Question: I have three divs that i need to position based on screensize. Im using bootstrap's grid system on my page, but i have encountered a small issue with the placement
Can anyone help me accomplish this?
Thanks in advance!
PS: let me know if any more details are needed.
Here is the code:
'''
<div class="row">
<div id="div1" class="col-xs-6 col-sm-12 col-md-8"><h2>Some header text here DIV1</h2></div>
<div id="div2" class="col-xs-3 col-sm-6 col-md-2"><span>Some span here DIV2</span></div>
<div id="div3" class="col-xs-3 col-sm-6 col-md-2"><span>Some other span here DIV3</span></div></div>
'''
The fiddle:
<URL>
And an image of how i want it to work:

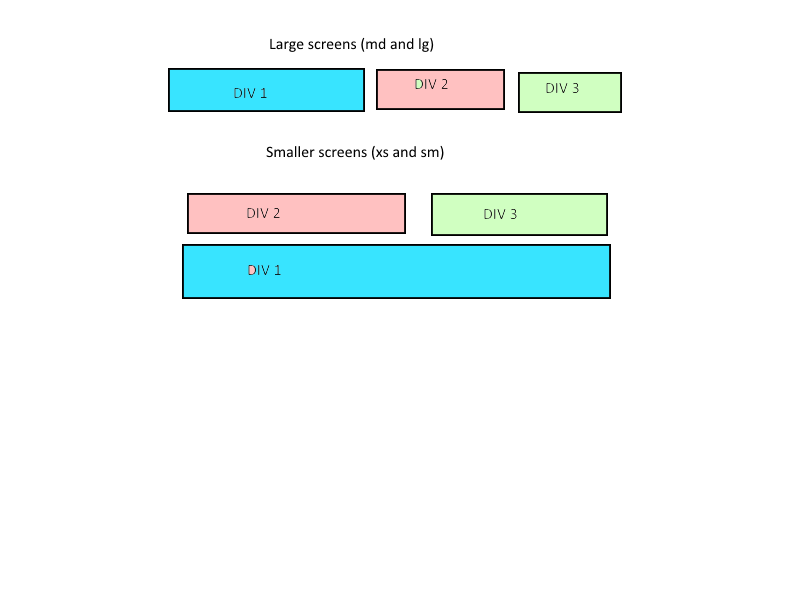
Answer: To get the layout and order you want, you'll need to use nesting along with 'push' 'pull' like this..
'''
<div class="row">
<div class="col-md-6 col-md-push-6 col-xs-12">
<div class="row">
<div id="div2" class="col-xs-7">div2</div>
<div id="div3" class="col-xs-5">div3</div>
</div>
</div>
<div id="div1" class="col-md-6 col-md-pull-6 col-xs-12">div1</div>
</div>
'''
I used col units 'col-7' and 'col-5' for div's 2 and 3 (based on your picture) but you may need to change those to the actual units you want for those columns.
Demo: <URL>